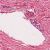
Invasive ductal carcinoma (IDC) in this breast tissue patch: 0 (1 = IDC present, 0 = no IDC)